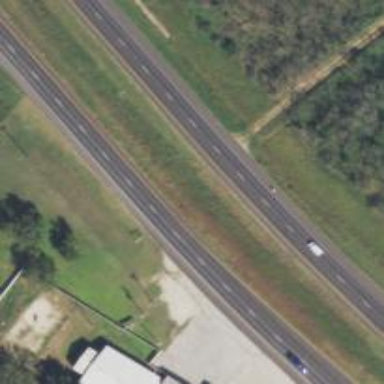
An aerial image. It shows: This image shows trunk highway that functions as expressway.